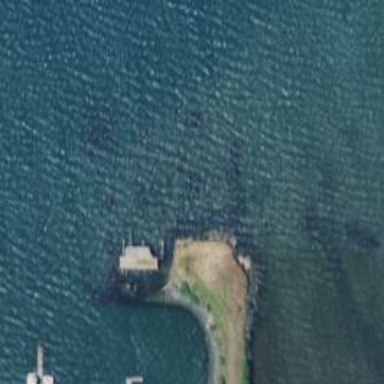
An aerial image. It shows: Ruined pier structure.